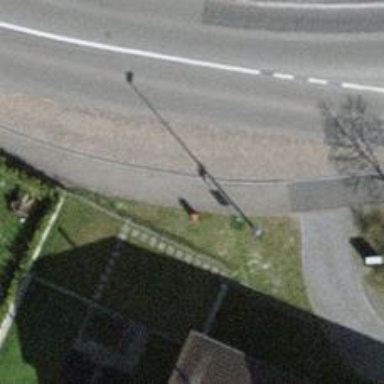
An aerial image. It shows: Bus stop with platform for public transport.